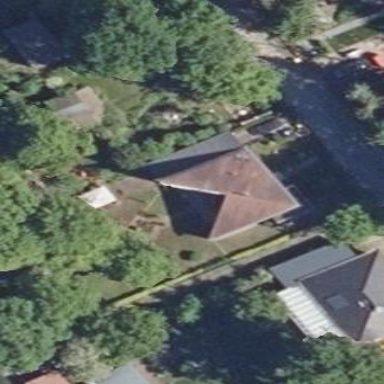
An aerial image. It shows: Simple house.